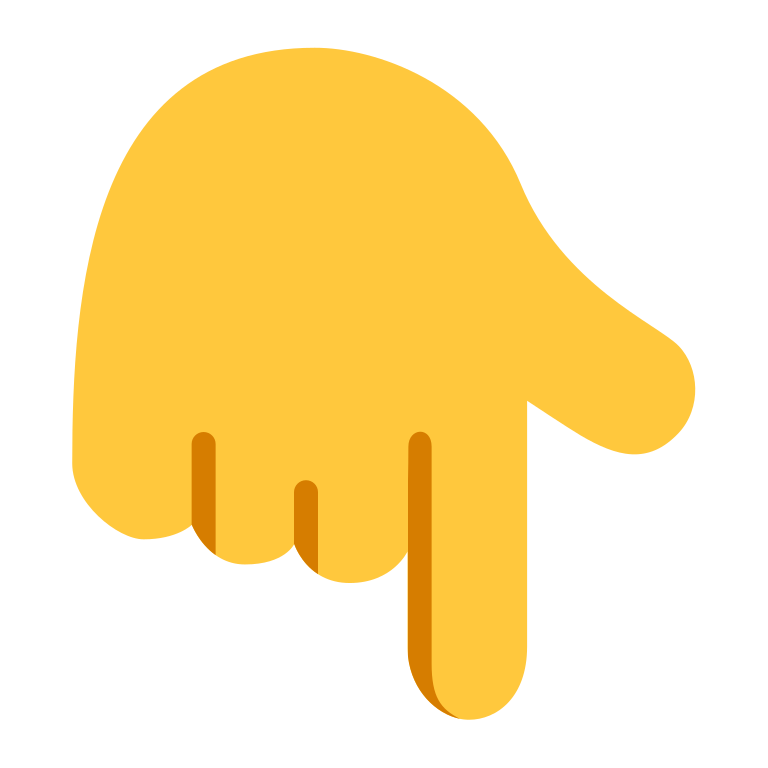
backhand index pointing down flat default